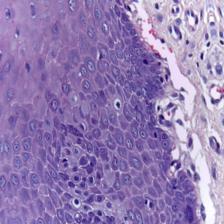
Diagnosis: Normal